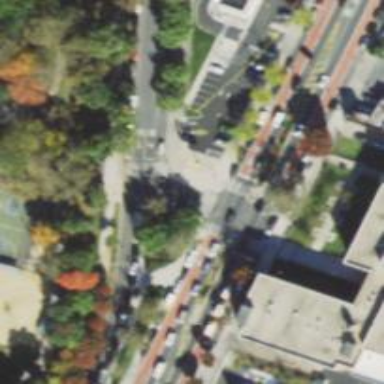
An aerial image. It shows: Footway located on traffic island.